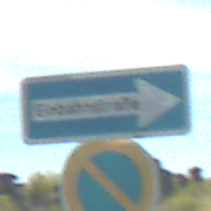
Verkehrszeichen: EinbahnstrasseRechtsweisend
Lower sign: EingeschraenktesHalteverbot
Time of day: Midday
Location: Outdoor (Special)
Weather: PartlyCloudy
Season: NotSpecified
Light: Natural